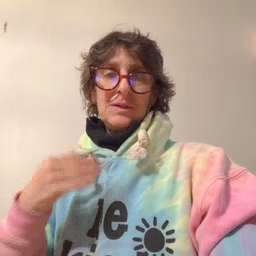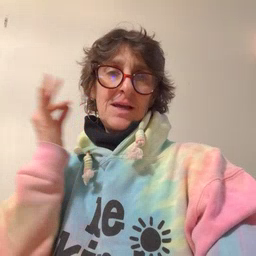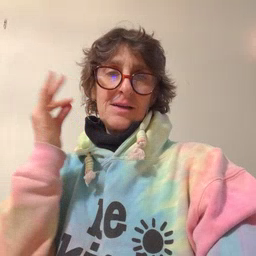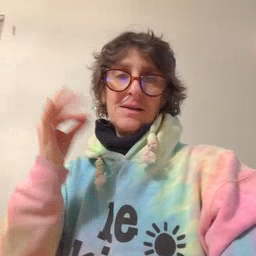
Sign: cat